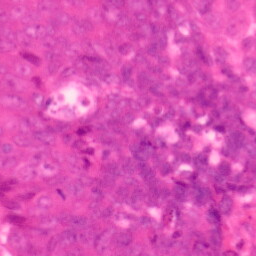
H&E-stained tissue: Colon